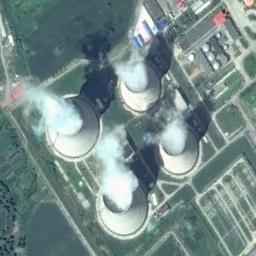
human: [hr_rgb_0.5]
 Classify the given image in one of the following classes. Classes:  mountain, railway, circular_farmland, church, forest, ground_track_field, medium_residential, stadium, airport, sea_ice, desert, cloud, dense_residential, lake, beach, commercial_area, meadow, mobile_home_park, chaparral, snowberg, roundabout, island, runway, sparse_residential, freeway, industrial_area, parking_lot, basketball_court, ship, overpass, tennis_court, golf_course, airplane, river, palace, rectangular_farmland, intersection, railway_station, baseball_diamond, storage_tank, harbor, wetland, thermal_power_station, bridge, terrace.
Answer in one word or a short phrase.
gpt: thermal_power_station